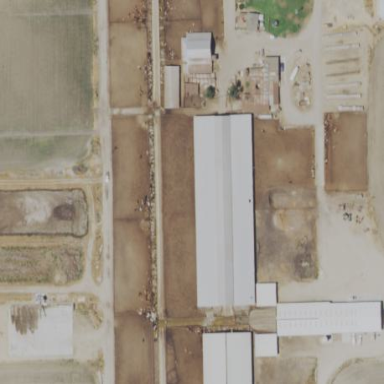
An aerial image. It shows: Farmyard area.